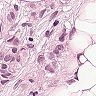
Metastatic tissue present: yes